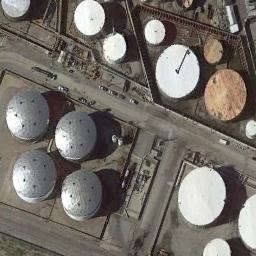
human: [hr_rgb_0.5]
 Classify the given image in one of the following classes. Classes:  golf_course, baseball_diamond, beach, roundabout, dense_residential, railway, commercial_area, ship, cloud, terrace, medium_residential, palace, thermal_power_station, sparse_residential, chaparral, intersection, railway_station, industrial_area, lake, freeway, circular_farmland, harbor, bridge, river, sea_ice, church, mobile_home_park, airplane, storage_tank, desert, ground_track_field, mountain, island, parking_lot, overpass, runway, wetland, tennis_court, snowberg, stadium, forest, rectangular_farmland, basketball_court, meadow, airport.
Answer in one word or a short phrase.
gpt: storage_tank